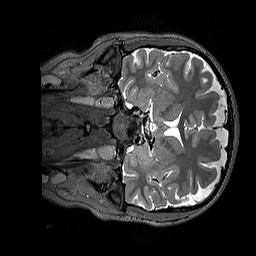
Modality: T2w
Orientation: coronal
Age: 24
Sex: female
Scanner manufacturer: siemens
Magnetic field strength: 3 T
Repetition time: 3.2 s
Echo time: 0.408 s